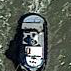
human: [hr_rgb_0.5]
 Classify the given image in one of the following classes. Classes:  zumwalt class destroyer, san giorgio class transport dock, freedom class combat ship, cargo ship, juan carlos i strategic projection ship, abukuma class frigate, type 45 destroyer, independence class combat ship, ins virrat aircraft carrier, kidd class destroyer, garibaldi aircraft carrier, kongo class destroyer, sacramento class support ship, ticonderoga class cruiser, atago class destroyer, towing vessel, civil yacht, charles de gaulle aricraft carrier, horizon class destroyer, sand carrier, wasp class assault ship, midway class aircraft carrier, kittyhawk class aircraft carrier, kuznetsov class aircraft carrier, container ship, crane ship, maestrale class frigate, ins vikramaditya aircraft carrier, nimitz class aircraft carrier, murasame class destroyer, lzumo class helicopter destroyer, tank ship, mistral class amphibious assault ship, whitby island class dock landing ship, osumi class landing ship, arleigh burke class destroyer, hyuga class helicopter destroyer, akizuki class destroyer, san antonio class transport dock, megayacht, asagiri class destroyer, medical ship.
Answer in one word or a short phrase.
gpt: Towing vessel